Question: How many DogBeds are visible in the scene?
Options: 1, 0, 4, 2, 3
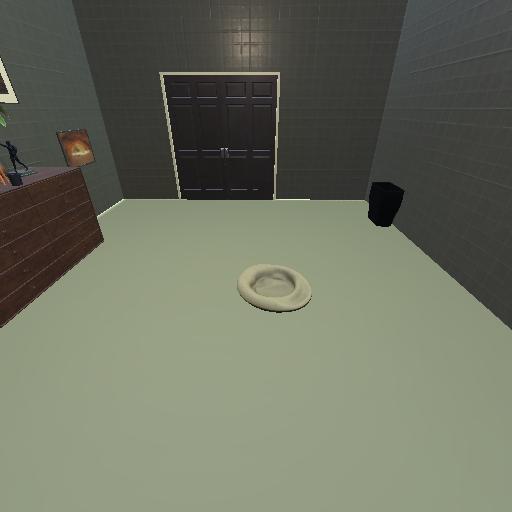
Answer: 1